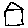
Label: house